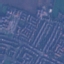
Land use / land cover class: Residential